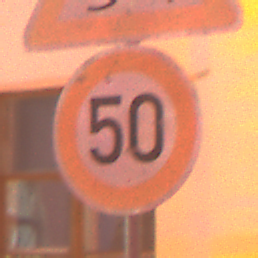
Verkehrszeichen: Geschwindigkeit50
Zusatzzeichen oben: SchleuderOderRutschgefahr
Umgebung: Outdoor, Urban
Tageszeit: Night
Wetter: Overcast
Licht: Artificial
Jahreszeit: Winter
Kontrast: MediumContrast